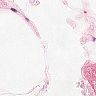
Metastatic tissue present: no